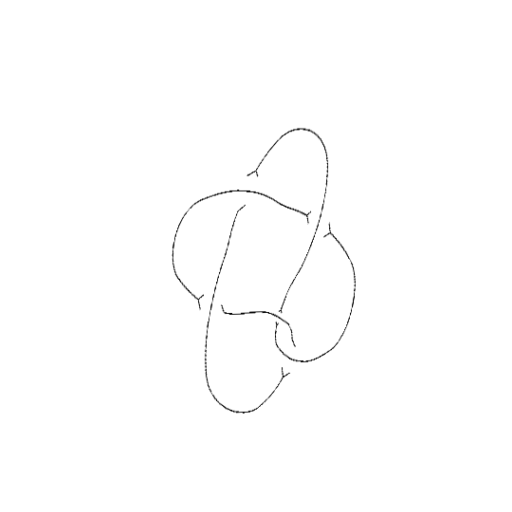
Crossing number: 5